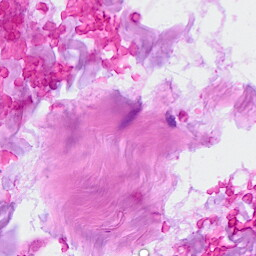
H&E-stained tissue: Breast